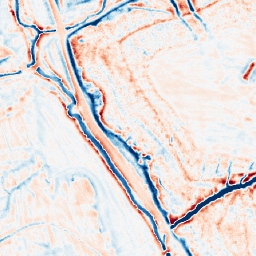
Category: edge_preserving
Decomposition family: bilateral
Decomposition parameters: d: 15
sigma_color: 100
sigma_space: 150
Upsampling method: nearest
Upsampling parameters: scale: 2
Upsampling scale: 2